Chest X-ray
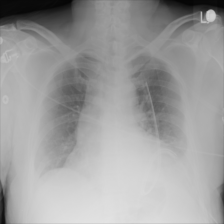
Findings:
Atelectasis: negative
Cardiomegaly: negative
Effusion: negative
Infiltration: negative
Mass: negative
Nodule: negative
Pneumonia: negative
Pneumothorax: negative
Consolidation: negative
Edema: negative
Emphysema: negative
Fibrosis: negative
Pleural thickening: negative
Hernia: negative